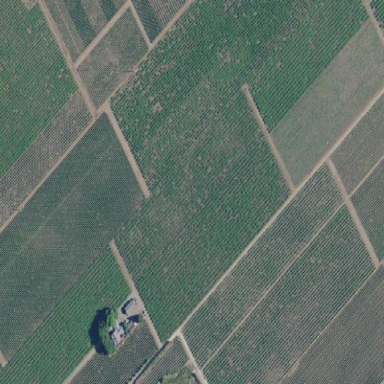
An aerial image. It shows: Vineyard where grapes are grown.